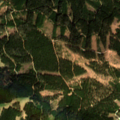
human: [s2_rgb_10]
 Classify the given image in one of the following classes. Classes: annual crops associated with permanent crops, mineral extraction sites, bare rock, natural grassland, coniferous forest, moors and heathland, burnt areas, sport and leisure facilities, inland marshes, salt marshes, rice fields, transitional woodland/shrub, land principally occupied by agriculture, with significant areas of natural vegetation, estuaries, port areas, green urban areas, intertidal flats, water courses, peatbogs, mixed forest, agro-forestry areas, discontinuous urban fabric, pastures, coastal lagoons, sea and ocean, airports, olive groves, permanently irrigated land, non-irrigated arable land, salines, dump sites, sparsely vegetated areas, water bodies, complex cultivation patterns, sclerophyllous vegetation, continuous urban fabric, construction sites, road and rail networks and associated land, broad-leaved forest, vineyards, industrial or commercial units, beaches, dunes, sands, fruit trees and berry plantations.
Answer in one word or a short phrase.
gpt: pastures, coniferous forest